Question: If possible I would prefer to do this in HTML/CSS/JS but if not, anything goes.
I'm trying to set the background for a webpage to have a kind of absolute position that will remain there regardless of where the browser window is on the screen and regardless of size.
Picture for clarification:

(Explaination for picture: Red outline is browser window, the light blue-transparent picture is the position and size that the picture should always have)
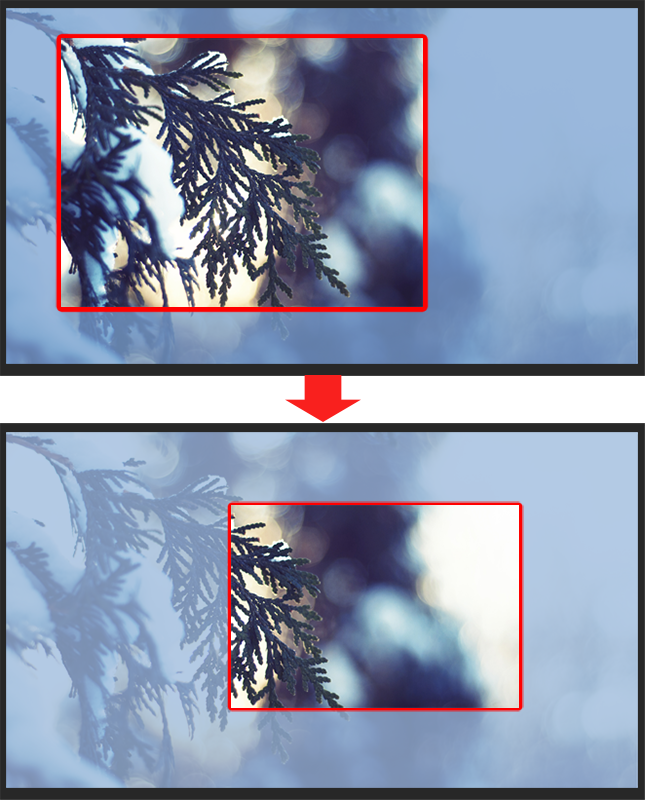
Answer: You can get the screen position of the window with 'window.screenX' and 'window.screenY'. Then you can track that with a simple interval timer:
'''
setInterval(function() {
$('body').css('backgroundPosition',
-window.screenX + 'px ' + -window.screenY + 'px');
}, 50);
'''
(That uses jQuery but it's not necessary.)
<URL>, it won't tell you via events about the window being moved around.
Here's a somewhat more efficient version without jQuery and with some checks to avoid touching the style when the window hasn't moved. <URL> even running every 15 milliseconds:
'''
(function() {
var sx = window.screenX, sy = window.screenY;
setInterval(function() {
if (window.screenX !== sx || window.screenY !== sy)
document.body.style.backgroundPosition =
-(sx = window.screenX) + 'px ' + -(sy = window.screenY) + 'px';
}, 15);
})()
'''